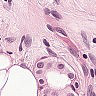
Metastatic tissue present: yes